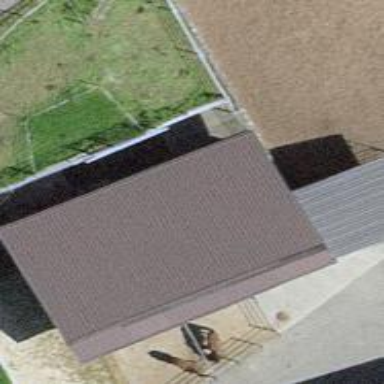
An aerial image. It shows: View of roof of building.